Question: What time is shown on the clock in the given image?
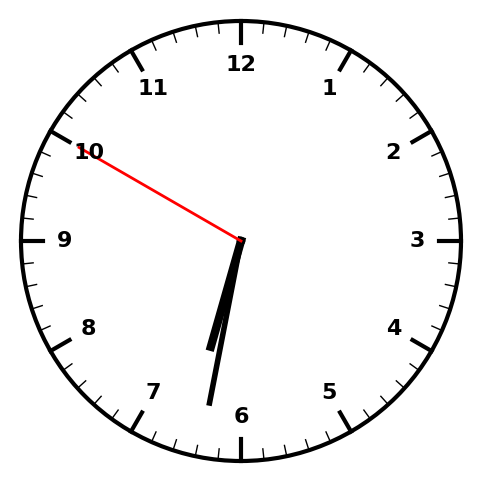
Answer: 06:31:50